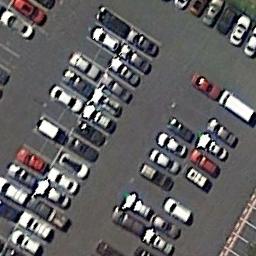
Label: parking_lot